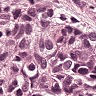
Metastatic tissue present: yes